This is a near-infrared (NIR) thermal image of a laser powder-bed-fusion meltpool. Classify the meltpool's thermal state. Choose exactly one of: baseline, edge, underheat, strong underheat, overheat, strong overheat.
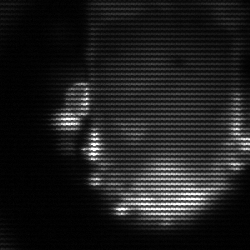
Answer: baseline